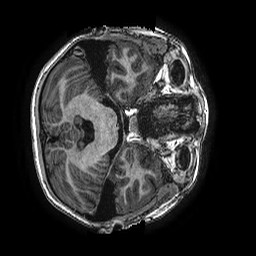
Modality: T1w
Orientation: axial
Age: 12
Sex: male
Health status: ill
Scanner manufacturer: ge
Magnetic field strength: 3 T
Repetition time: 0.007644 s
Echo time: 0.003468 s